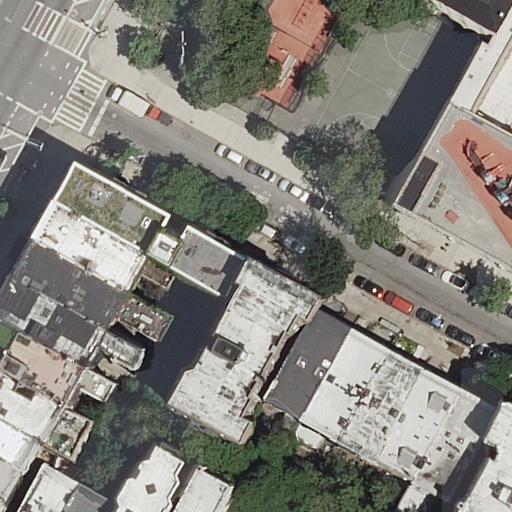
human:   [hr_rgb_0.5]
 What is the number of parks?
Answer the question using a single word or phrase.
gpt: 1

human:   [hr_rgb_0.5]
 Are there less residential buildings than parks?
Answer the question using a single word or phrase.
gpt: no

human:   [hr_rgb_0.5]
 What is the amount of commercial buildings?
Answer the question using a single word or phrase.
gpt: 0

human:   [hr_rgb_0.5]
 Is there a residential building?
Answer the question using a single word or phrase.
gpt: yes

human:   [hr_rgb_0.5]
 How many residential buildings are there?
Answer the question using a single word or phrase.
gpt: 22

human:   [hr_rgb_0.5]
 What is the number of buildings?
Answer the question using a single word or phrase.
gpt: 22

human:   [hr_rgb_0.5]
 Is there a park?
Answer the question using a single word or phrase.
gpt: yes

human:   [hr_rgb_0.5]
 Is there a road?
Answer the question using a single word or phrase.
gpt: yes

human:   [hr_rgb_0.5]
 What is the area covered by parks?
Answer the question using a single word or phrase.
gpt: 1609m2

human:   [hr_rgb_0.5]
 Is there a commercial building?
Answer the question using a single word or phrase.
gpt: no

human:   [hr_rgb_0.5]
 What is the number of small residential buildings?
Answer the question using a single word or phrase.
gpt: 7

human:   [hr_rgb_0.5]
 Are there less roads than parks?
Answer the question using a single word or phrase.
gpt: no

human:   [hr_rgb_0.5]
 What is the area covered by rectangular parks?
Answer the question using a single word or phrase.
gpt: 1609m2

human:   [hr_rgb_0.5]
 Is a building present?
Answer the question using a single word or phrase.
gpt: yes

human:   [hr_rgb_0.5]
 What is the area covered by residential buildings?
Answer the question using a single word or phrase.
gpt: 4107m2

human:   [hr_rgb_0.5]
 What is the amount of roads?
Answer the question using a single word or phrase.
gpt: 5

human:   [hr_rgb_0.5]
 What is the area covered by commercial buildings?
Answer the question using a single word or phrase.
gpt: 0m2

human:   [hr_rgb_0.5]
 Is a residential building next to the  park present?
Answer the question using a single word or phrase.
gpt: yes

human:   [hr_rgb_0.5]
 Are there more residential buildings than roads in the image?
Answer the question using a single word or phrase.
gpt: yes

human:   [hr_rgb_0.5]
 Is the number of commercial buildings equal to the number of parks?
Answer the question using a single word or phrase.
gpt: no

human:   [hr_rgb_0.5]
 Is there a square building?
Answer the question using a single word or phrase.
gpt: no

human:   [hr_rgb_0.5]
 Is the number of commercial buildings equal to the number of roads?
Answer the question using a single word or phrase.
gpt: no

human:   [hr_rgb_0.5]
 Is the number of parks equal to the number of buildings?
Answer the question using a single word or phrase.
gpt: no

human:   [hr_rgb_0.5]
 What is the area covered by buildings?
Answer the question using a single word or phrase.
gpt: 4107m2

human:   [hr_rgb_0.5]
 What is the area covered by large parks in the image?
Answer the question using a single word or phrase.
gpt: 1609m2

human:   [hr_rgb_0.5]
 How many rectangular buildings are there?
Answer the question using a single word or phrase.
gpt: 16

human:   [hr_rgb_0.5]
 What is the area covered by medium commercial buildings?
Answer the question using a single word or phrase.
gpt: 0m2

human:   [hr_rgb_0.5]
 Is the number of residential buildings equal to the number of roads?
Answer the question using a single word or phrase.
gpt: no

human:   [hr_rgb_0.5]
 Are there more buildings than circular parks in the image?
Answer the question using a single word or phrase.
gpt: yes

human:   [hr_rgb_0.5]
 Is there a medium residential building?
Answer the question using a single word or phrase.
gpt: yes

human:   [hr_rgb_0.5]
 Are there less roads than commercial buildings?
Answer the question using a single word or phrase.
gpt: no

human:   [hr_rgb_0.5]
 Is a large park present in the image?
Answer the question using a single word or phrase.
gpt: yes

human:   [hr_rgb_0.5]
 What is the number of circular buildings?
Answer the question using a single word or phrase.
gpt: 0

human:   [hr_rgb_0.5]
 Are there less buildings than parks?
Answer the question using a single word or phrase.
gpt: no

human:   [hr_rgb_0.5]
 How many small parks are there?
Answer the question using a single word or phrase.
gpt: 0

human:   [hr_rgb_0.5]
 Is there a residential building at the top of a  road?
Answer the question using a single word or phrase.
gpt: yes

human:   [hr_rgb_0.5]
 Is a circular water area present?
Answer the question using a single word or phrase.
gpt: no

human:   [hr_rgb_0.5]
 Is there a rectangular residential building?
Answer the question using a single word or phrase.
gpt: yes

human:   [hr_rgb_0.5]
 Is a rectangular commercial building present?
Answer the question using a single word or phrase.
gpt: no

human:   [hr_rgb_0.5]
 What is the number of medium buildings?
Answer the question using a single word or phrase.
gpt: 13

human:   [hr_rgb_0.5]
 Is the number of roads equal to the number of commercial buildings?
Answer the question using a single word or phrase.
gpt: no

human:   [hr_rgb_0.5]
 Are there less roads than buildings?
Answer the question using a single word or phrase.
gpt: yes

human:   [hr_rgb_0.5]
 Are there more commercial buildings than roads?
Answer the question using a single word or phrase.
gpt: no

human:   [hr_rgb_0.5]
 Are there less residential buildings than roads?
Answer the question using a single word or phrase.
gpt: no

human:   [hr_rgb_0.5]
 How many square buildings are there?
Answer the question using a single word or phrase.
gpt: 0

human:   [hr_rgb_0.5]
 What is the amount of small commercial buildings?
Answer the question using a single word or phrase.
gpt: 0

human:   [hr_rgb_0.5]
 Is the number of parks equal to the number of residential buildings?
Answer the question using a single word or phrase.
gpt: no

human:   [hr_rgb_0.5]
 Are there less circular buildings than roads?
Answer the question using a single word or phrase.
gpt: yes

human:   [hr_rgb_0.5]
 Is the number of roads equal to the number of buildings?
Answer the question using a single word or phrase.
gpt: no

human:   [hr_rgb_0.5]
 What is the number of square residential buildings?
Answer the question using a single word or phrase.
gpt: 0

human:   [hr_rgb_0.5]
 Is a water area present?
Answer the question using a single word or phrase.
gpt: no

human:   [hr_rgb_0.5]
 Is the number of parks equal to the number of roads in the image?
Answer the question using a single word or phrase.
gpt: no

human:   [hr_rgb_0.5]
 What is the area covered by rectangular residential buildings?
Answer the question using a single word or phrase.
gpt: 2247m2

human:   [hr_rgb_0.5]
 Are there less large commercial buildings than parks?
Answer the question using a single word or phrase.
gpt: yes

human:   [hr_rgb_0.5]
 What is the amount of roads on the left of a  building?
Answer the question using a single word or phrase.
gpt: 5

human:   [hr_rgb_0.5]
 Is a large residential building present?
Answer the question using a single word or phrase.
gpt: yes

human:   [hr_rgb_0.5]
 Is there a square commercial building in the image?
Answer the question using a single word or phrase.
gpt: no

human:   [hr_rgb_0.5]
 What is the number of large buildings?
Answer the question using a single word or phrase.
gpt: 2

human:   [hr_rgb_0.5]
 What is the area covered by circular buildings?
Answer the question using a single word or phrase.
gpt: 0m2

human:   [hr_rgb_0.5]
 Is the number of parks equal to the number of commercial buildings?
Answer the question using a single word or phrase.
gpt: no

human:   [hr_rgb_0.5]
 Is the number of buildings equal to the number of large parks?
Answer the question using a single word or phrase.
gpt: no

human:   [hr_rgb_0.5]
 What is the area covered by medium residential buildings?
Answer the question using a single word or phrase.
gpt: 2683m2

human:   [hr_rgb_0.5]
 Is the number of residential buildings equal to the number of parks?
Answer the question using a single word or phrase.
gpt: no

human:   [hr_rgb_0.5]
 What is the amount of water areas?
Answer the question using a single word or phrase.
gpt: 0